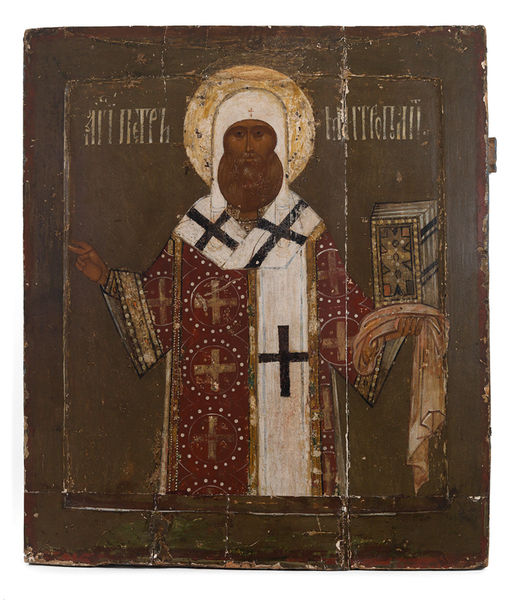
Titel: Icon with the Metropolitan Peter
Standort: Amherst (Massachusetts, USA)
Institution: Mead Art Museum, Amherst College
Schlagwörter: bishop, hands, priest, red, religious, robes, white, black, face, gold, hair, old, painting, robe, brown, hand, wood, man, head, sun, eyes, frame, scarf, beard, saint, books, cross, writing, person, human, jesus, art, medieval, religion, bart, cloth, fingers, god, book, crucifix, towel, figure, peace, schrift, script, christian, holz, kreuz, christianity, bible, blessing, standing, biblical, symbol, latin, russian, text, weiß, lack, words, buch, orthodox, braun, apostle, halo, icon, holy, clergy, victory, byzantine, jesus christ, umhang, symbolic, s, pater, priester, evangelist, cover, leader, bless, sermon, russisch, ikone, heiliger, tür, tur, cracked, preist, lithogram, catholicisim, geistlicher, painting on wood, founder, cretian, ortodox, icone, texct, bischoff, 합성같음, 원숭이얼굴, 성경인가, 후광, 근엄, 집게손, 이책을읽으라, othodox, oattern